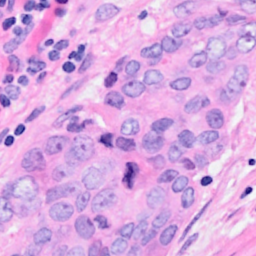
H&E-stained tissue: Breast